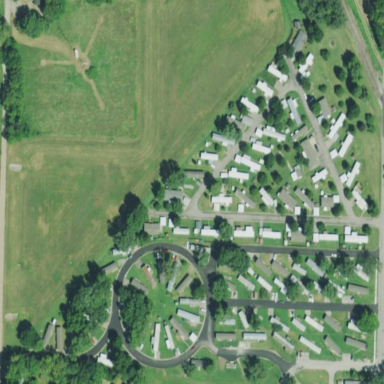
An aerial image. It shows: Residential area designated as trailer park.